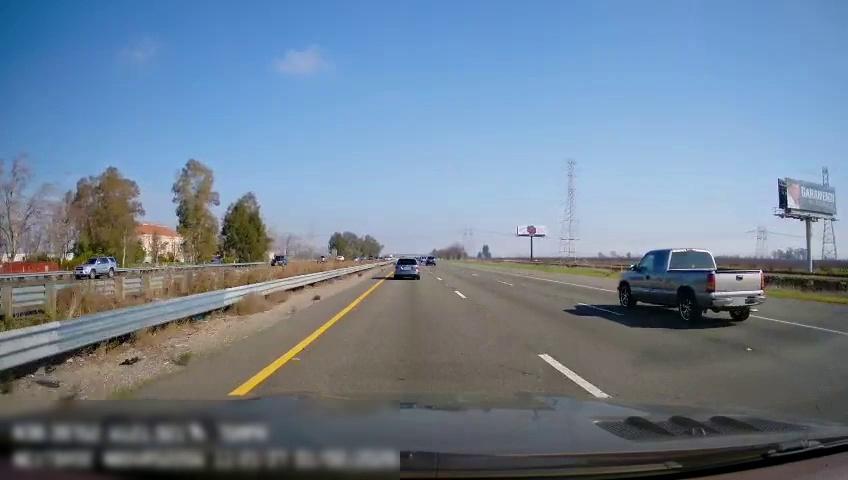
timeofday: Day
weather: Sunny
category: Drivable Space
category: Vehicles | Car
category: Vehicles | Car
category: Vehicles | Car
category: Vehicles | Car
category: Vehicles | SUV
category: Vehicles | Truck
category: Vehicles | Car
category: Lanes | Current Lane
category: Lanes | Current Lane
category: Lanes | Alternate Lane
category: Lanes | Alternate Lane